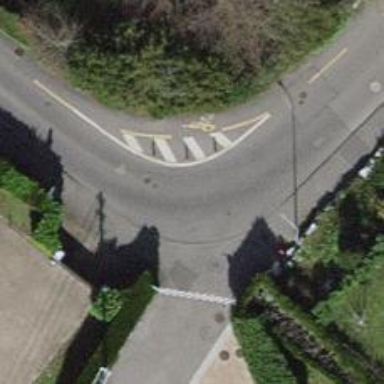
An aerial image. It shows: Residential road with asphalt surface. There is designated cycling lane on the left side.